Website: apple
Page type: billing-address
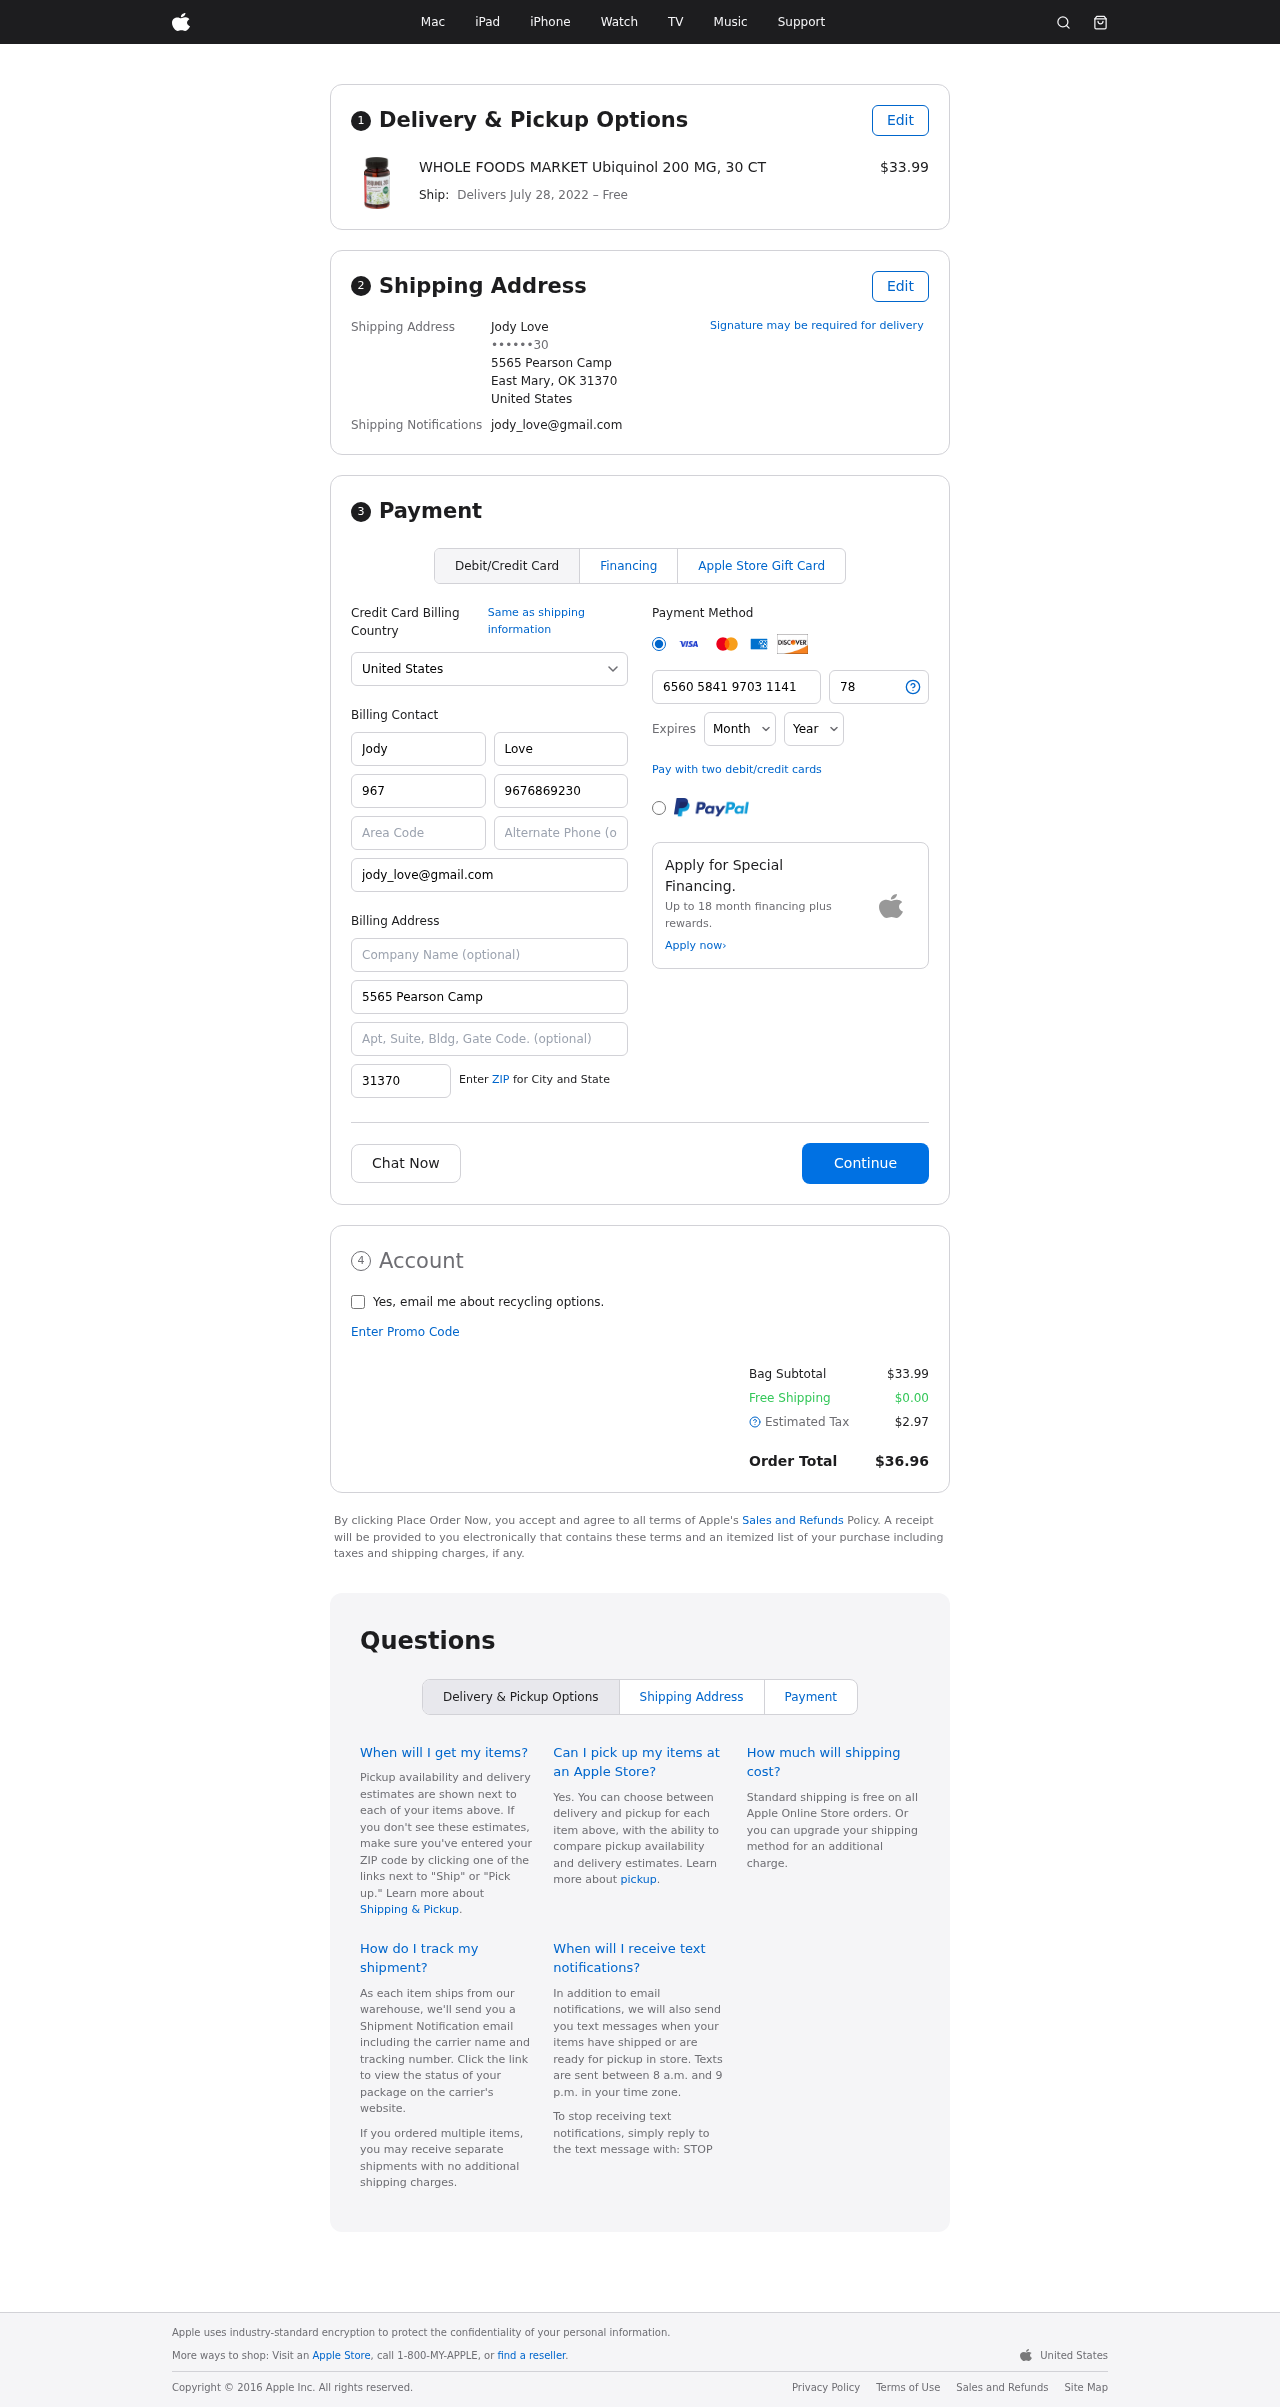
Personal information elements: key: PII_CARD_CVV
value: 782
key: PII_CARD_EXPIRY_MONTH
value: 09
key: PII_CARD_EXPIRY_YEAR
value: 28
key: PII_CARD_NUMBER
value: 6560 5841 9703 1141
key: PII_CITY_STATE_ZIP
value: East Mary, OK 31370
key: PII_COUNTRY
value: United States
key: PII_EMAIL
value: jody_love@gmail.com
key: PII_FULLNAME
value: Jody Love
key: PII_STREET
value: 5565 Pearson Camp
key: PII_PHONE_MASKED
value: ••••••30
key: PII_BILLING_FIRSTNAME
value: Jody
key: PII_BILLING_LASTNAME
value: Love
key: PII_BILLING_PHONE_AREA
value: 967
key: PII_BILLING_PHONE
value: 9676869230
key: PII_BILLING_EMAIL
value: jody_love@gmail.com
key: PII_BILLING_STREET
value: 5565 Pearson Camp
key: PII_BILLING_POSTCODE
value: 31370
Product elements: key: PRODUCT1_NAME
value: WHOLE FOODS MARKET Ubiquinol 200 MG, 30 CT
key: PRODUCT1_PRICE
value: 33.99
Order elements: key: ORDER_DELIVERY_DATE
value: July 28, 2022
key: ORDER_SUBTOTAL
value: $33.99
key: ORDER_SHIPPING_COST
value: $0.00
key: ORDER_TAX
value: $2.97
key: ORDER_TOTAL
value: $36.96